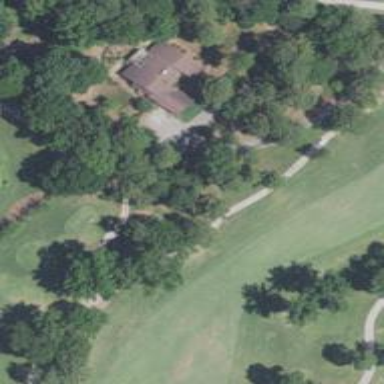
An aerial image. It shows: Path used for both walking and golf.